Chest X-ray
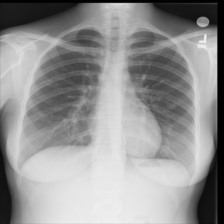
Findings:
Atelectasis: negative
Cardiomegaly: negative
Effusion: negative
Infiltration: negative
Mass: negative
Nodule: negative
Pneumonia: negative
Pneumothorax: negative
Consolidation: negative
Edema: negative
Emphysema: negative
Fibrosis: negative
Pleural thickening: negative
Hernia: negative